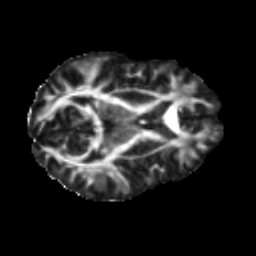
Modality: FA
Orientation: axial
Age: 36
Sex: female
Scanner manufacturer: ge
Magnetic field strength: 3 T
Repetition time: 7.8 s
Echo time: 0.0606 s